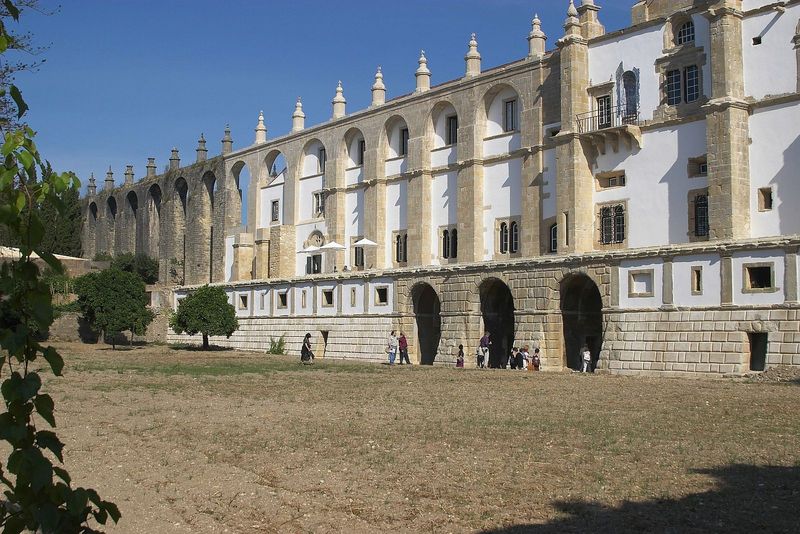
Titel: Christusritterkloster, auch Templerritterburg, Convento da Ordem de Cristo, in Tomar
Standort: Tomar, Convento da Ordem de Cristo (EU - P - Ribatejo)
Schlagwörter: baum, blätter, himmel, weiß, bäume, menschen, fenster, frau, männer, pfeiler, säulen, gebäude, park, rasen, schloss, wiese, architektur, steine, kirche, sonne, kind, kinder, spanien, farbig, bogen, fassade, italien, mauer, ziegel, hof, steinmauer, platz, pilaster, rundbogen, kopftuch, tor, befestigung, foto, fotografie, photographie, eingang, kloster, türme, palast, torbogen, festung, menschenschlange, arkaden, tore, sims, sandstein, tourist, bruchstein, torbögen, durchgänge, touristen, pilgern, pilger, klagemauer, restauriert, gemäude, hbögen